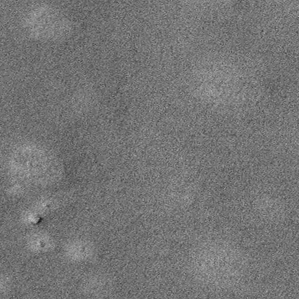
Label: frost